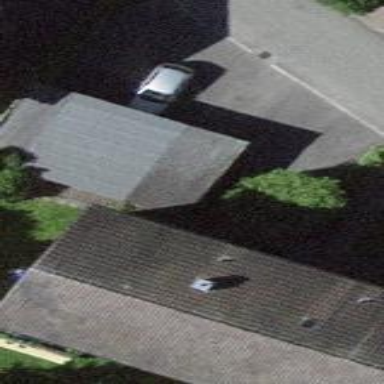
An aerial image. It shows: Garage building.